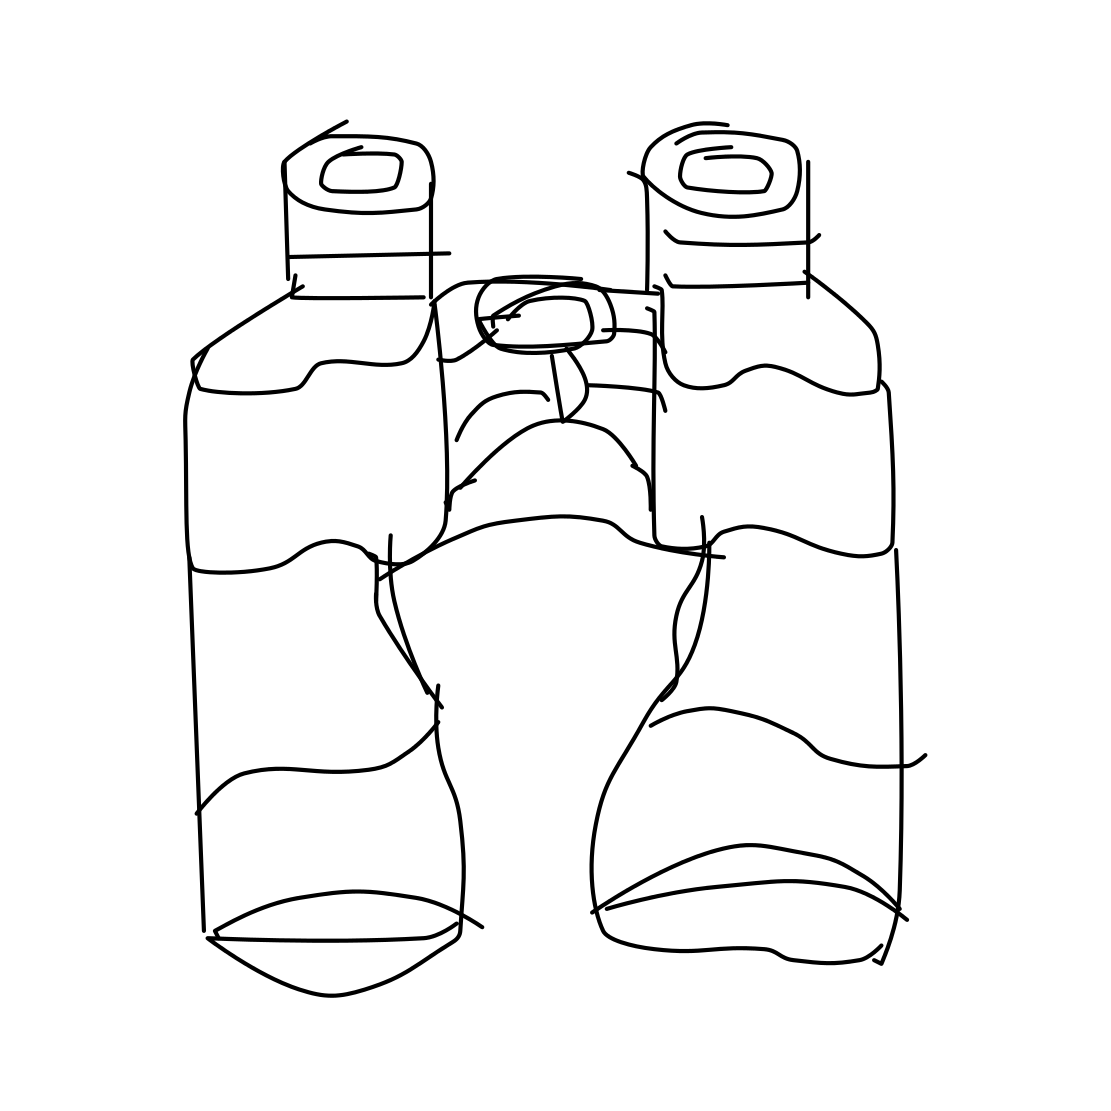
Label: binoculars